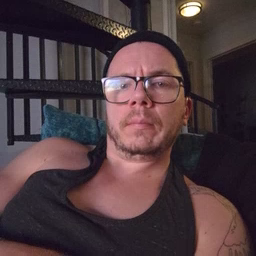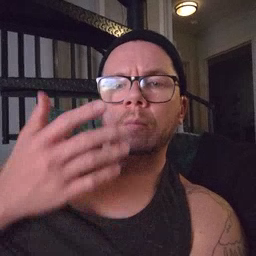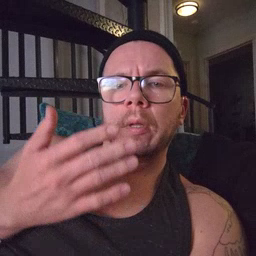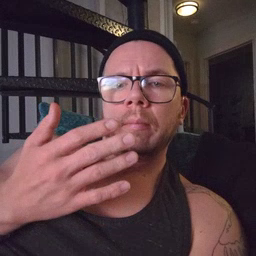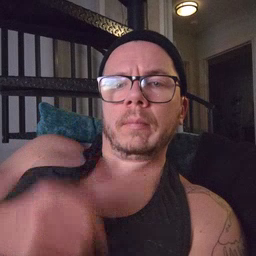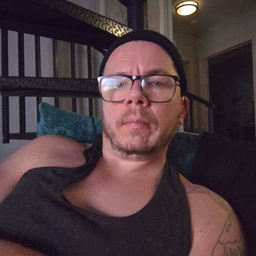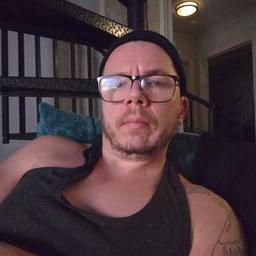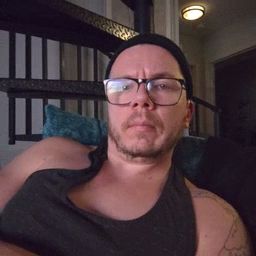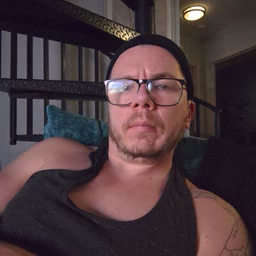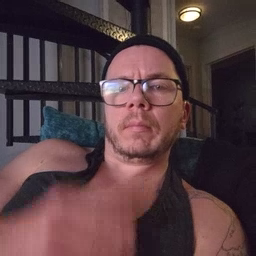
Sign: wait